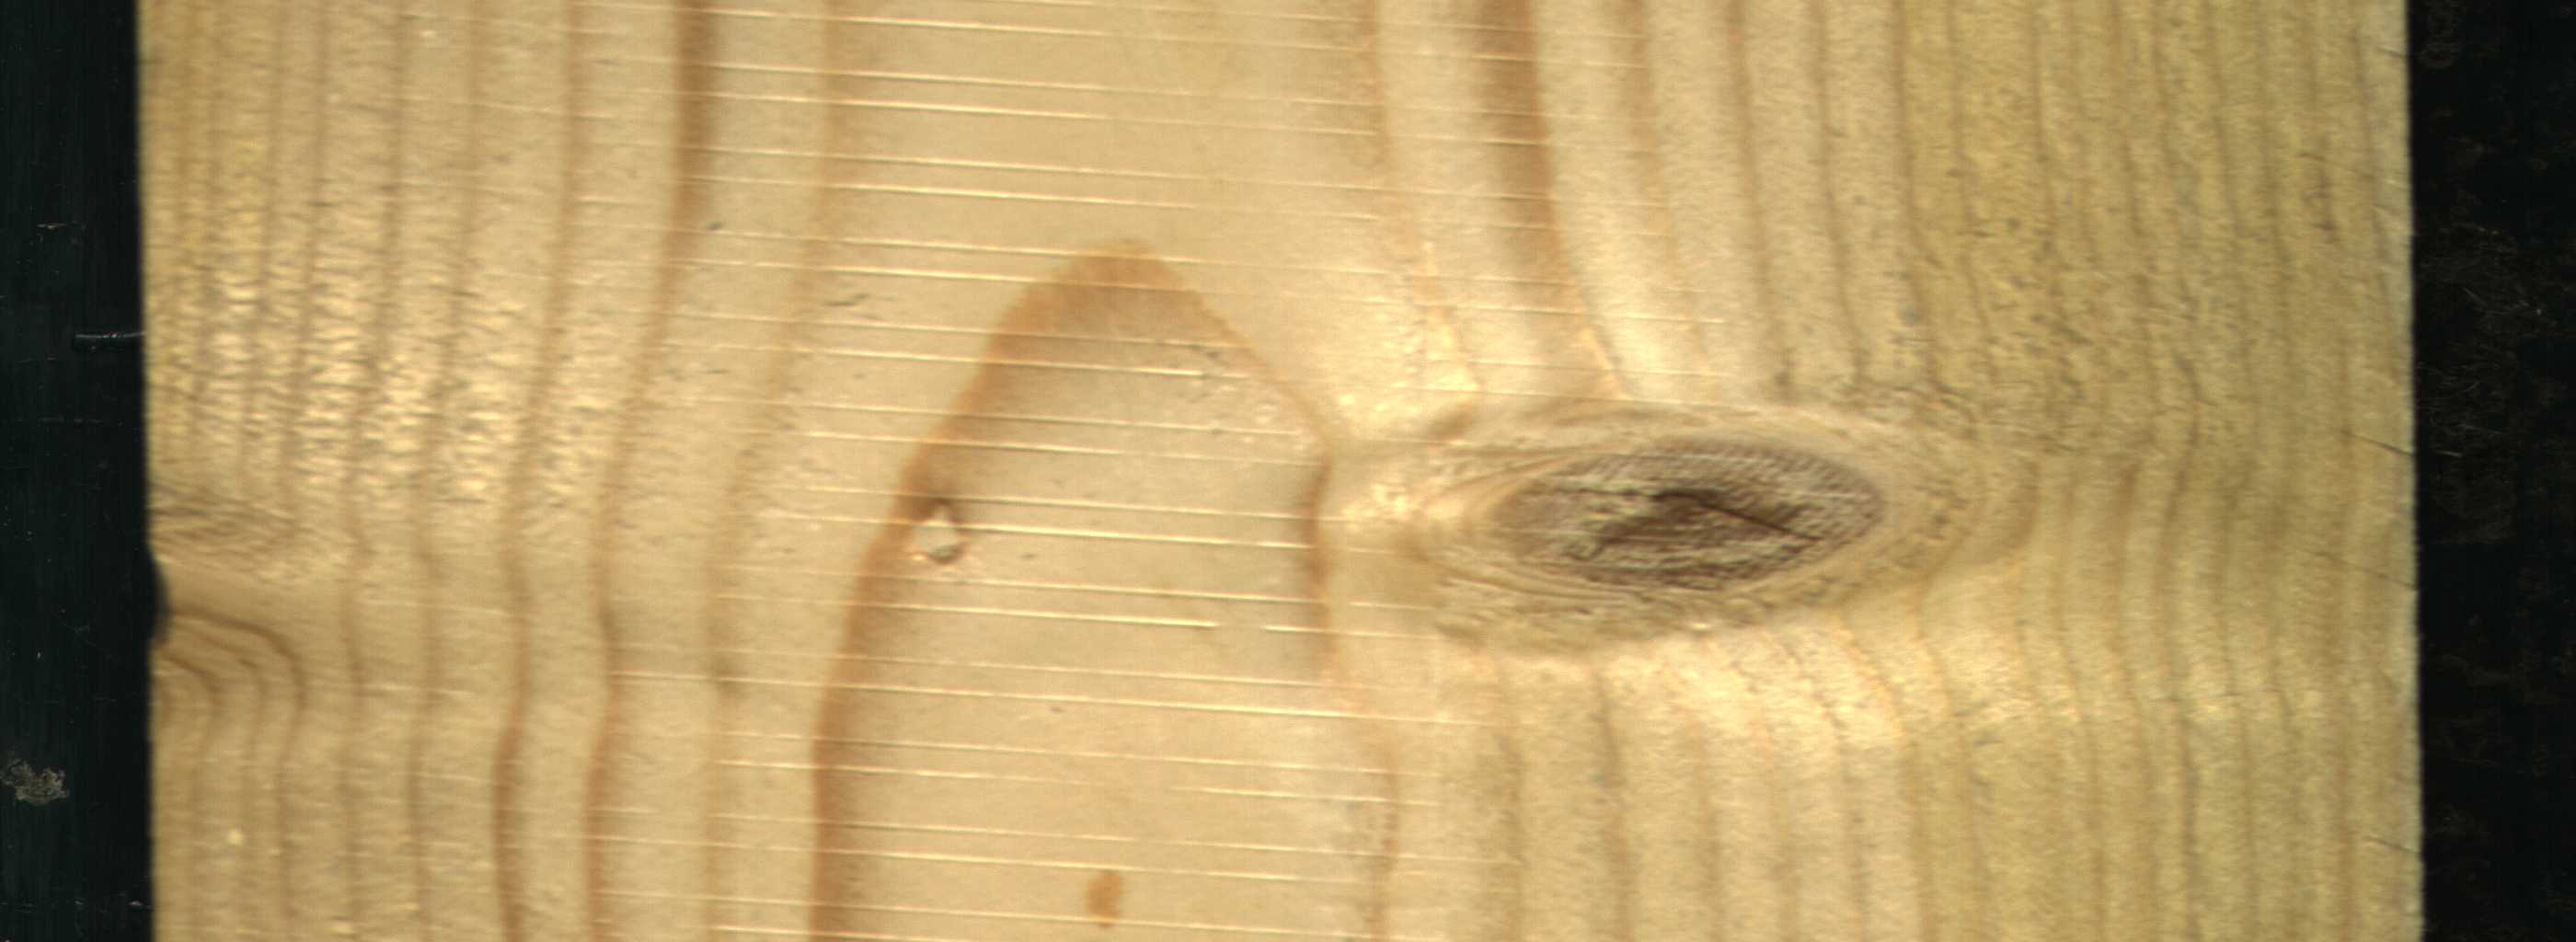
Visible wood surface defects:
knot_with_crack